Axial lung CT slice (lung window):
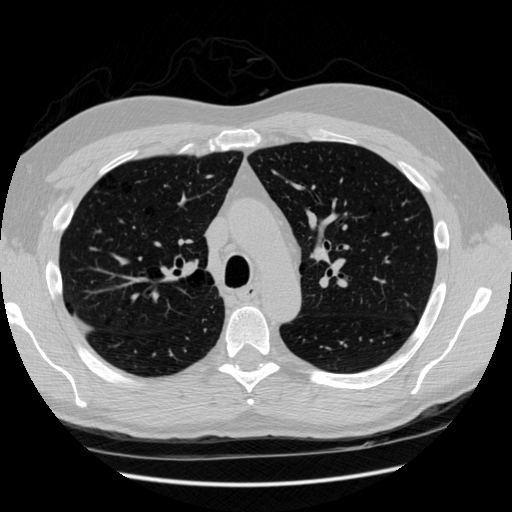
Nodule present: no